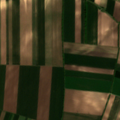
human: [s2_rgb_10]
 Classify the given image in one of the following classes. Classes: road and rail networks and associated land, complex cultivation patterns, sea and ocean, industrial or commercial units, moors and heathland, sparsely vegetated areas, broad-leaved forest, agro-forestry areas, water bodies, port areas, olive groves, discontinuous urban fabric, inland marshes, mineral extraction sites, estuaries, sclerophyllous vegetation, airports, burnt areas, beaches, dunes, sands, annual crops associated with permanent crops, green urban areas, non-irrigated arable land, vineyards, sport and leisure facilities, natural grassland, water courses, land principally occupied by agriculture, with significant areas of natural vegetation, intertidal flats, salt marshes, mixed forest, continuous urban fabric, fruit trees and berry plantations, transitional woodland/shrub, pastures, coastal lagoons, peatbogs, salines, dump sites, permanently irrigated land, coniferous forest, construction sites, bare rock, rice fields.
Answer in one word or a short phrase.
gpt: non-irrigated arable land, vineyards